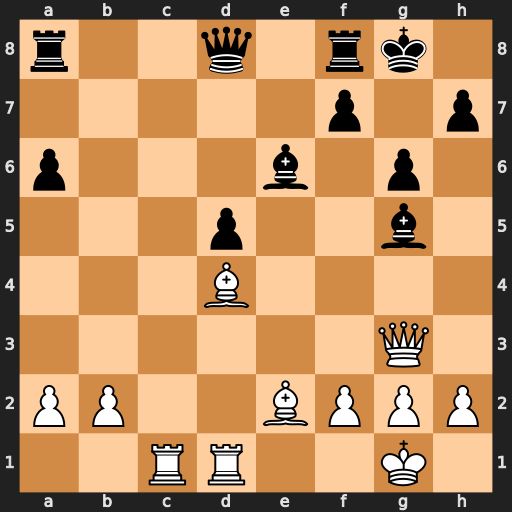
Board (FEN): r2q1rk1/5p1p/p3b1p1/3p2b1/3B4/6Q1/PP2BPPP/2RR2K1
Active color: w
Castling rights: -
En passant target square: -
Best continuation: Qe5 Qf6 Qxf6 Bxf6 Bxf6